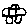
Label: car